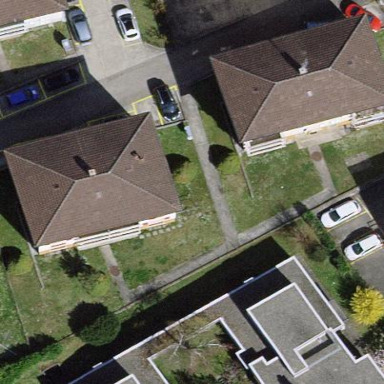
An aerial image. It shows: Residential garden.